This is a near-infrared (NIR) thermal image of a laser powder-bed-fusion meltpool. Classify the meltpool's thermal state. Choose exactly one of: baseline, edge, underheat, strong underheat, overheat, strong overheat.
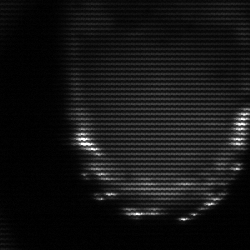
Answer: edge